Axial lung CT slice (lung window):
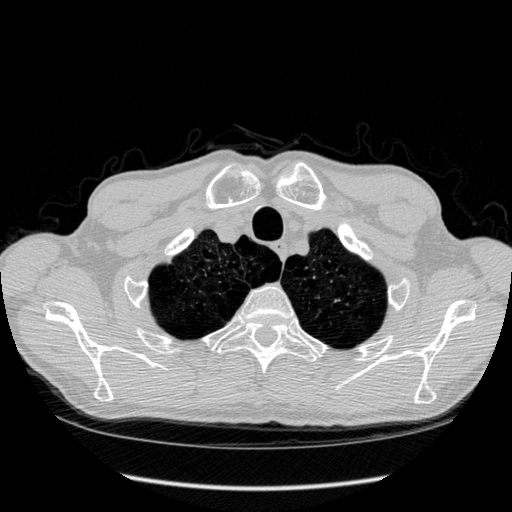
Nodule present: no